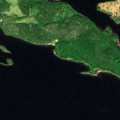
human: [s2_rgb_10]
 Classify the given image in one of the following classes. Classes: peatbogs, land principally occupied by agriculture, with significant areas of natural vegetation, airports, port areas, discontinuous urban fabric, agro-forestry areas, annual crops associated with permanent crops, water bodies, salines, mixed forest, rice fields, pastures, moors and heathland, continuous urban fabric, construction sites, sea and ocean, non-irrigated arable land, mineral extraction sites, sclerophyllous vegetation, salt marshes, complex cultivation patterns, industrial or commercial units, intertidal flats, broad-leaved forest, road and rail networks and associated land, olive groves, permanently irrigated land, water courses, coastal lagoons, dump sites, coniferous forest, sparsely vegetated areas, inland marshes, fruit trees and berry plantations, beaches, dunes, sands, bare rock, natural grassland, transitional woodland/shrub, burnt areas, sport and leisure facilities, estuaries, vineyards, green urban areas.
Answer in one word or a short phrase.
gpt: coniferous forest, mixed forest, water bodies